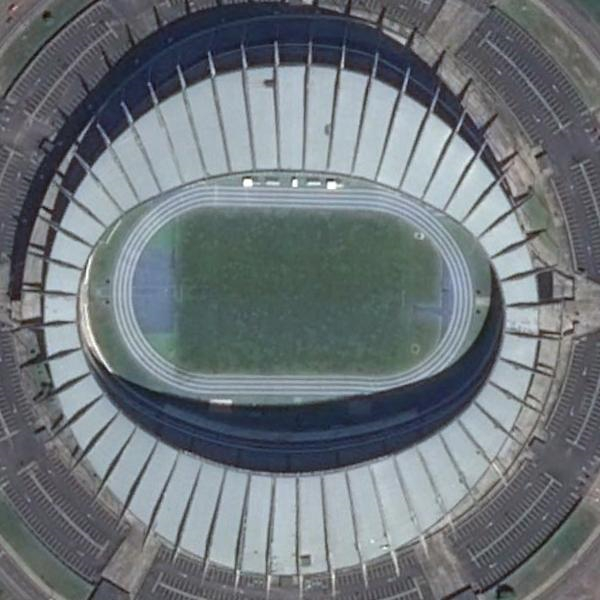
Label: Stadium